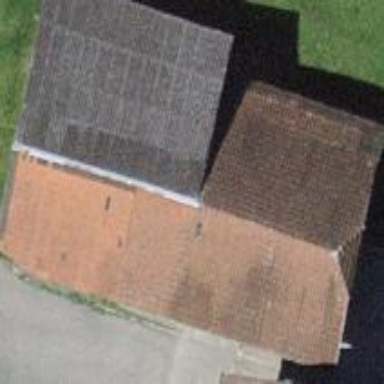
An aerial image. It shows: Barn.